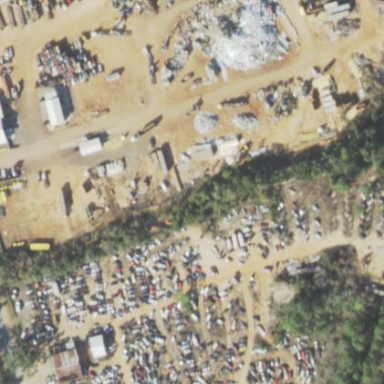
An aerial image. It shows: Scrap yard situated in industrial area.